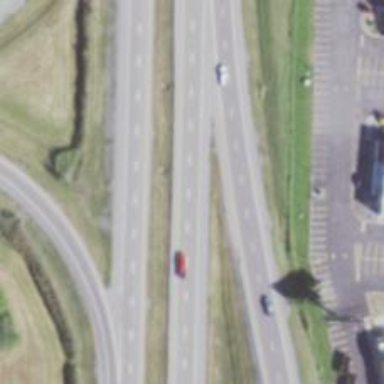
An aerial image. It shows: Asphalt motorway.